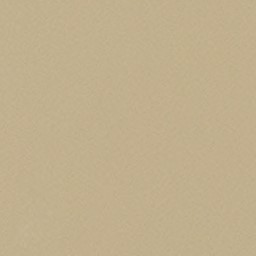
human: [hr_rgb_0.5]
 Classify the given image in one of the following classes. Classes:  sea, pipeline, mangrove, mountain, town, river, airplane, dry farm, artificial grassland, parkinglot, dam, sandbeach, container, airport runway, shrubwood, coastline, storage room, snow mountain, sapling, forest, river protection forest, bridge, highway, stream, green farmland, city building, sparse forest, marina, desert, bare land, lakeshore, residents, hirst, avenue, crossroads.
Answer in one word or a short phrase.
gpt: desert